Question: <URL>
Without modifying the html, how can I align it's label to top like in the picture:
'''
<div class="col">
<label for="foo">Select:</label>
<select id="foo" name="select">
<option value="1">1</option>
<option value="2">2</option>
</select>
</div>
<div class="col">
<label for="bar">Select any of the following:</label>
<select id="bar" name="select">
<option value="11">11</option>
<option value="22">22</option>
</select>
</div>
'''
I can align label to the top and select to the bottom if it was in two div blocks using vertical-align, but I wanted to know without modifying the html code how can I align the label to the top and select to the bottom?

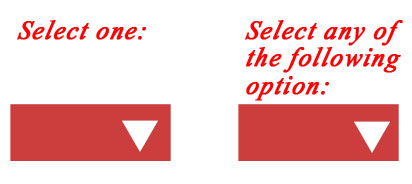
Answer: Use Display: Table-cell to make both columns have the same height:
'''
div.col {
display: table-cell;
border: 1px solid blue;
font-size: 300%;
width: 300px;
position: relative;
padding-bottom: 40px; /* Space for the 'select'*/
}
select {
position: absolute;
bottom: 0;
left: 0;
}
'''
Demo: (Tested in Chrome) <URL>